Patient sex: M
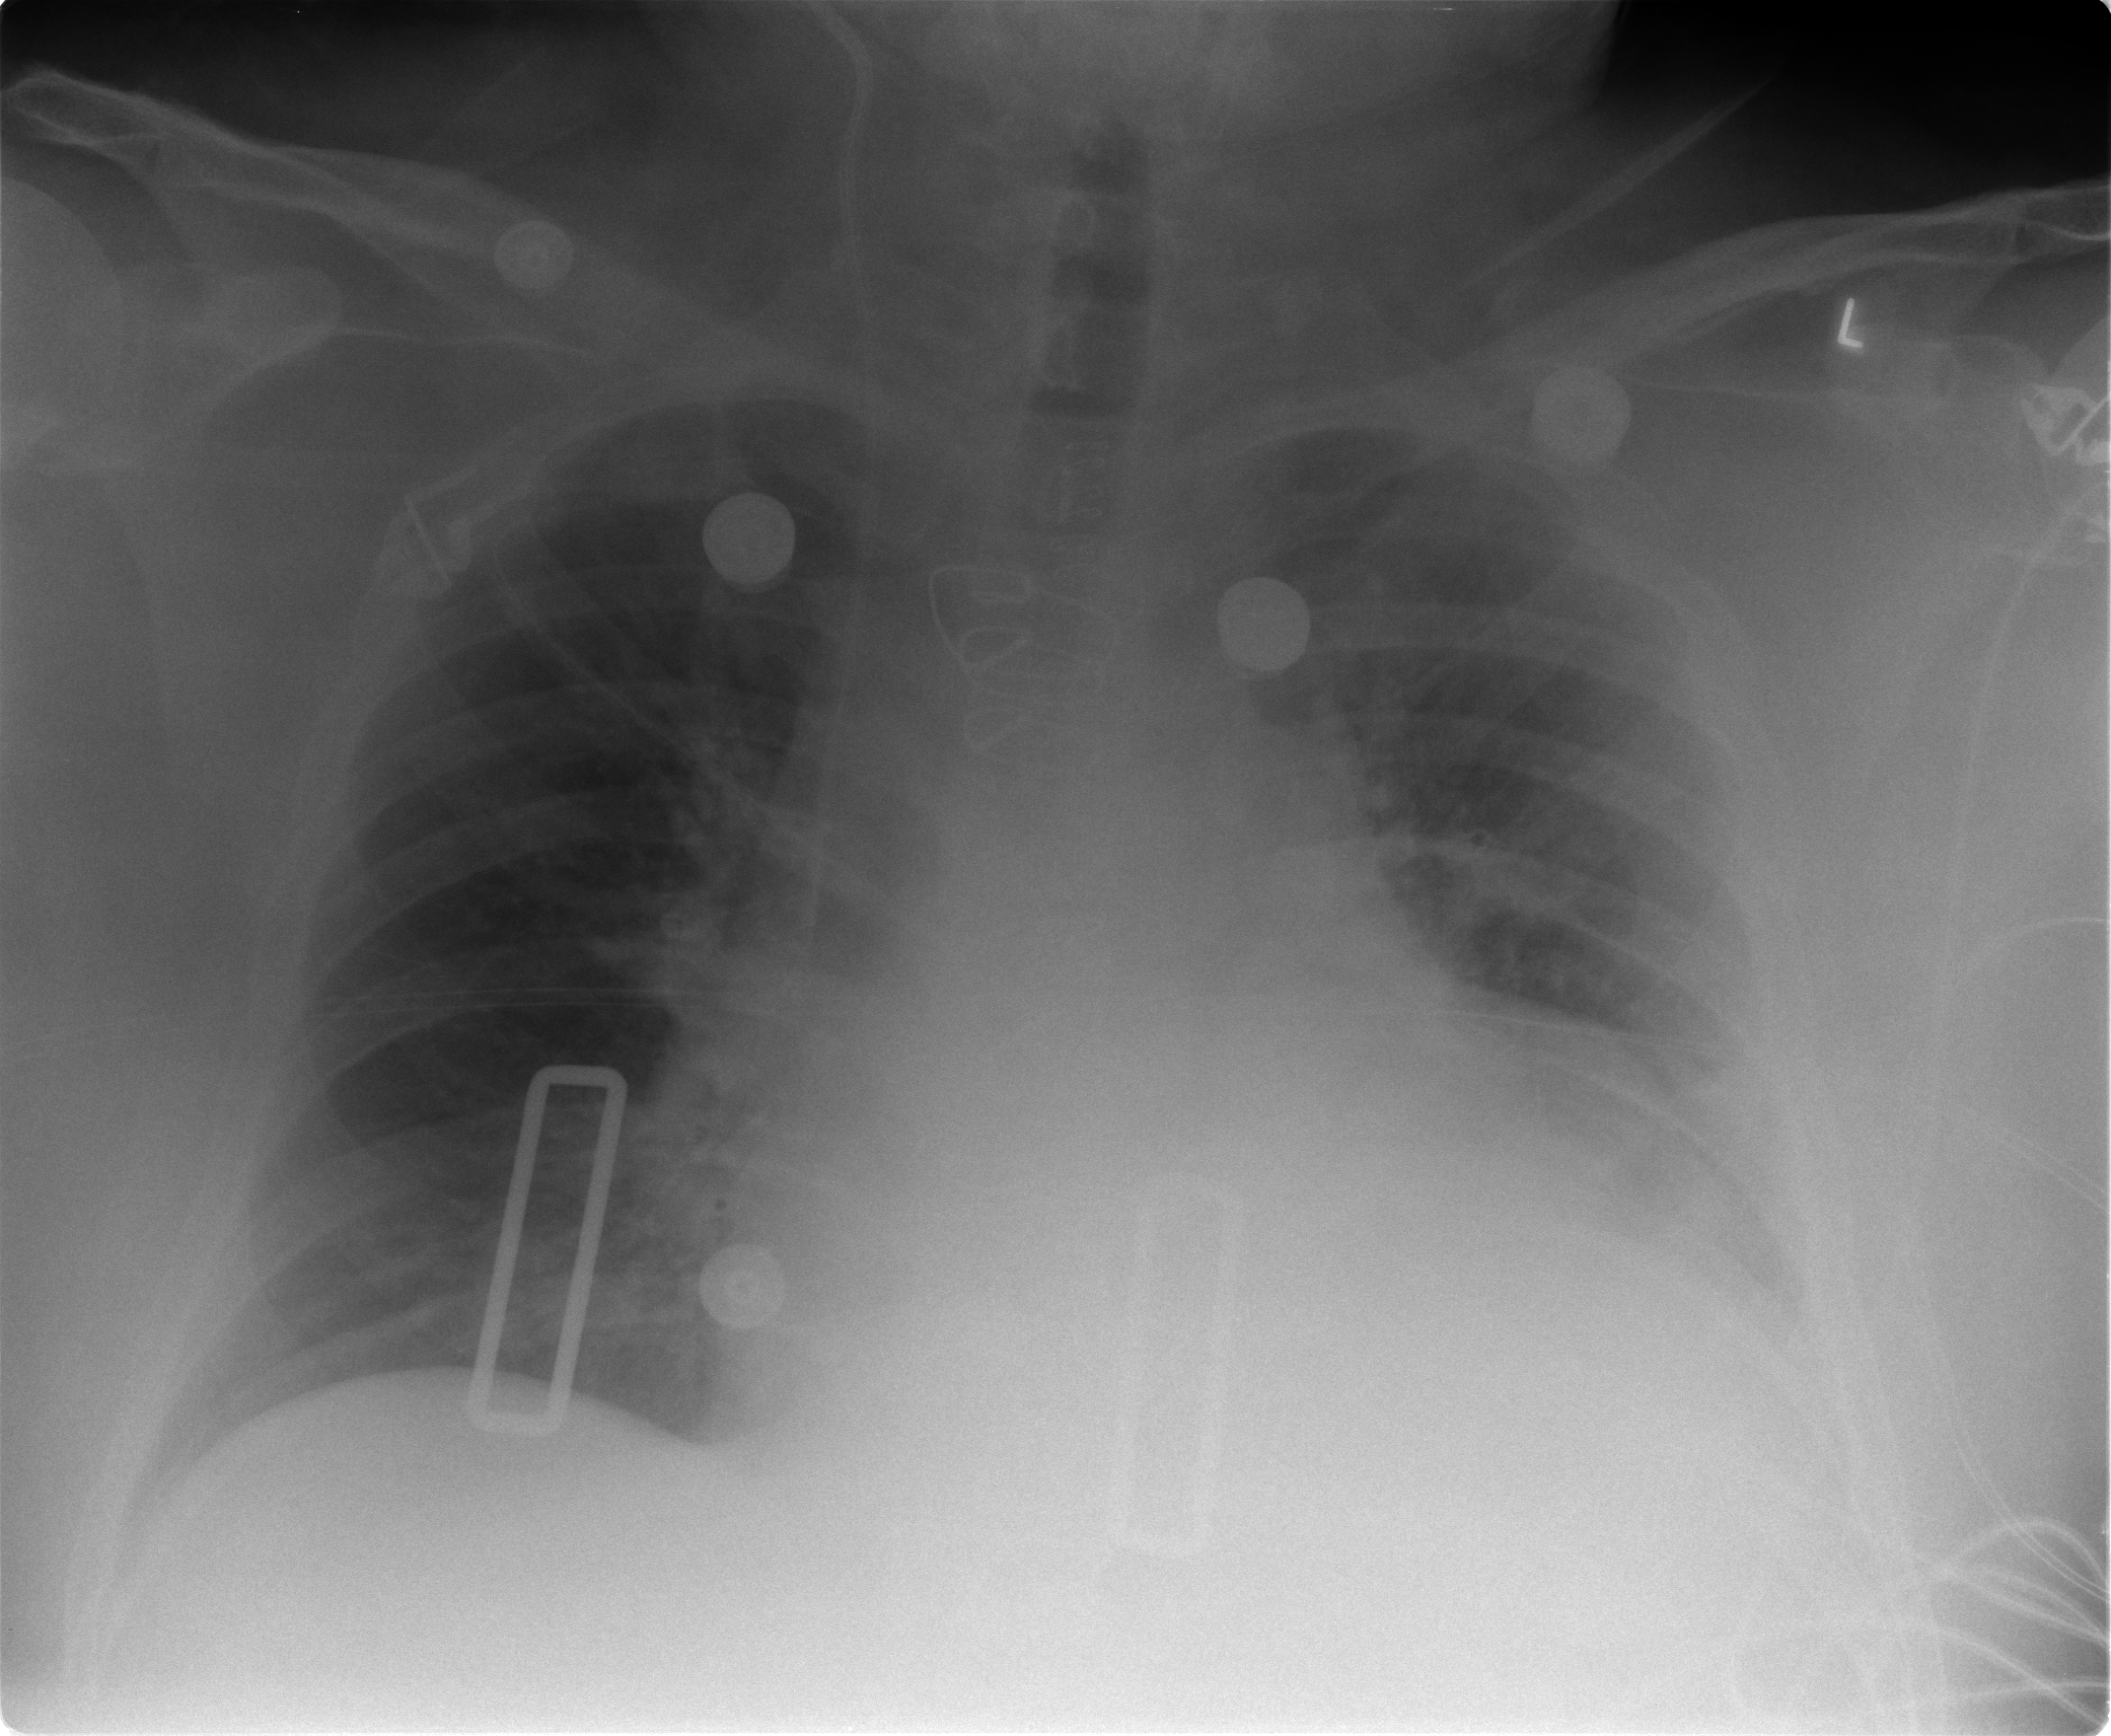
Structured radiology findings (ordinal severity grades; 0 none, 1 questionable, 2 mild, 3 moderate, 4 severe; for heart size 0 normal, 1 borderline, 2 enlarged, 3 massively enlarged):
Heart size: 2
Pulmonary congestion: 2
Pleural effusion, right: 1
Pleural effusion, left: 2
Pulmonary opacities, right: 0
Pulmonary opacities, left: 1
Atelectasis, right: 0
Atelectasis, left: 2